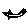
Label: bird